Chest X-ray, AP view. Patient: 60 years old, sex M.
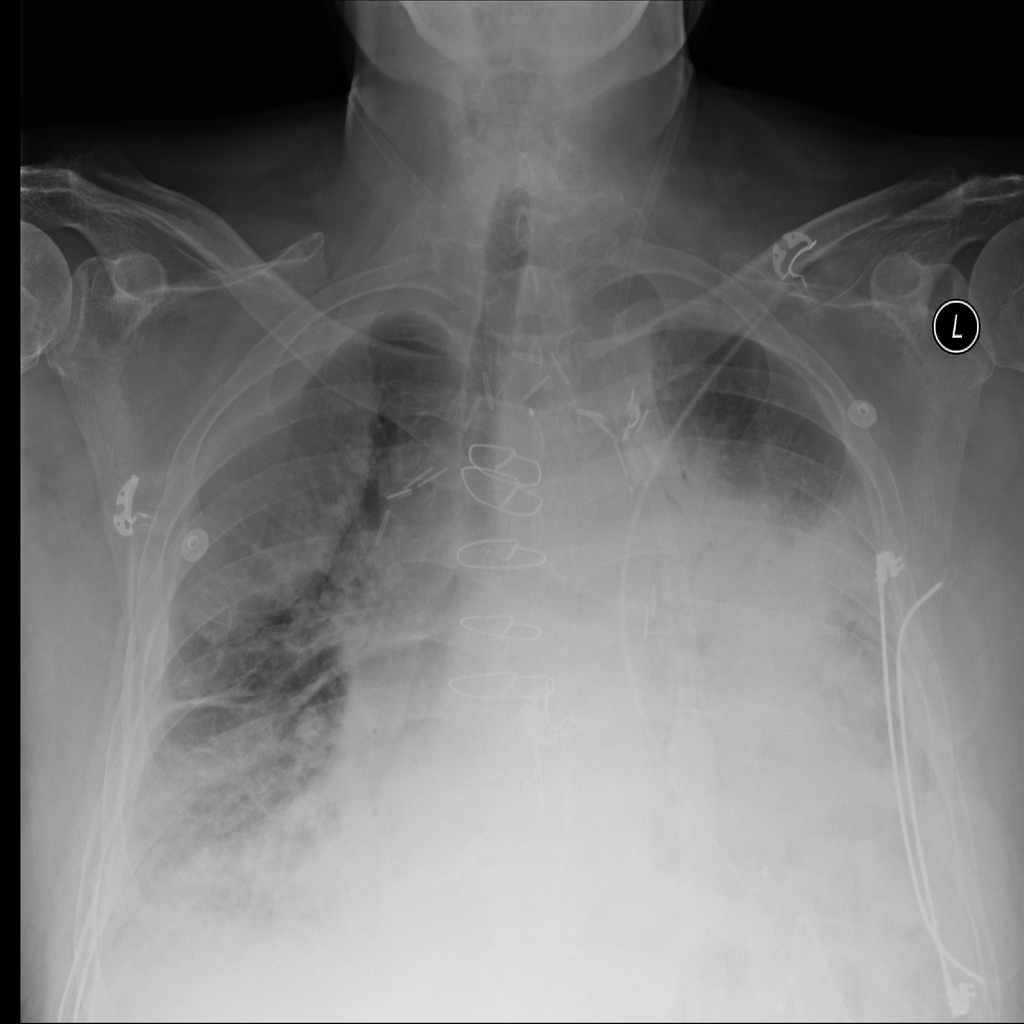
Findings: Effusion, Infiltration